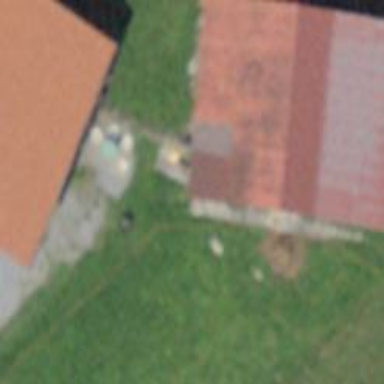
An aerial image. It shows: Rural barn.